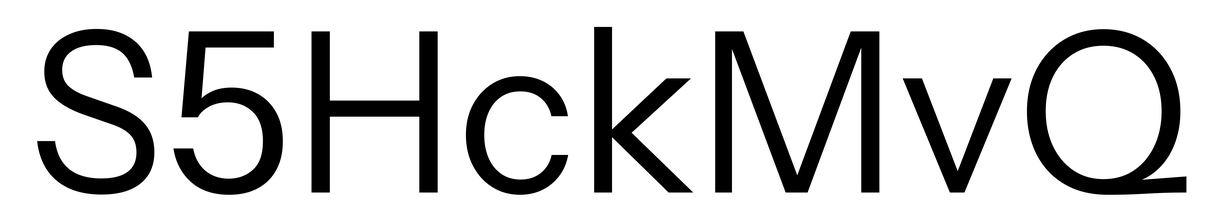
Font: InstrumentSans_Regular